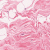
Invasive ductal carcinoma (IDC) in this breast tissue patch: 0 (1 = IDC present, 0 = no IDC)